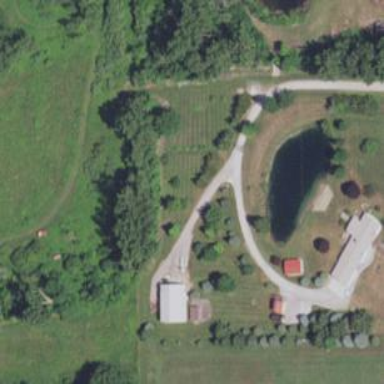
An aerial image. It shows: Driveway.